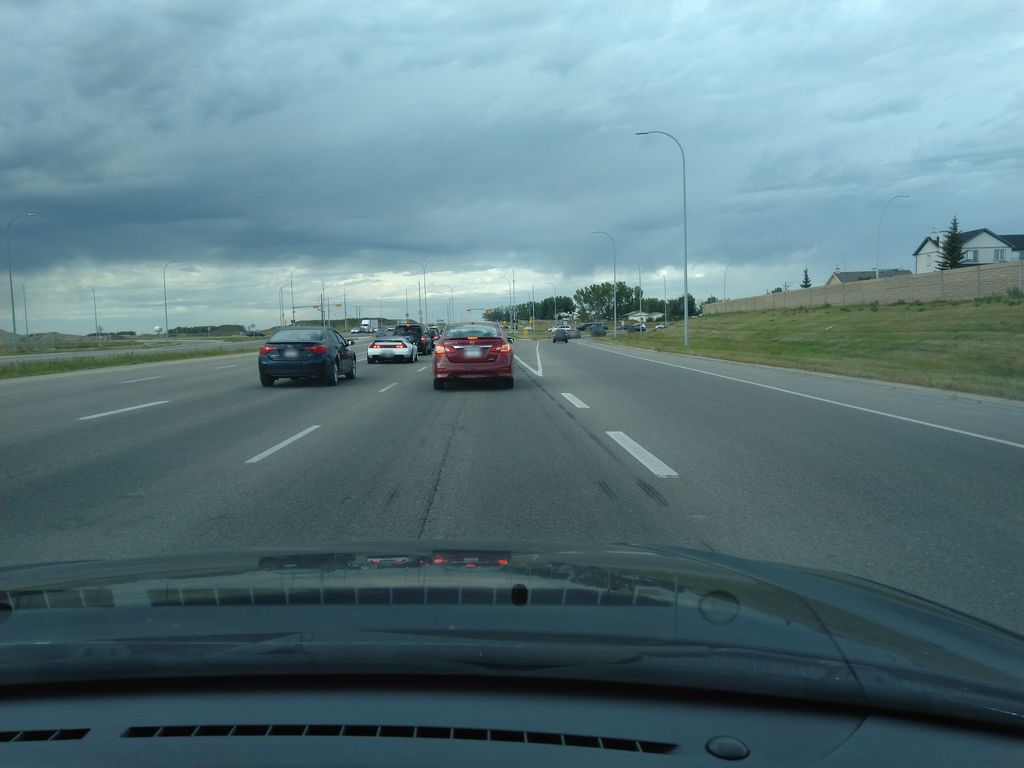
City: calgary